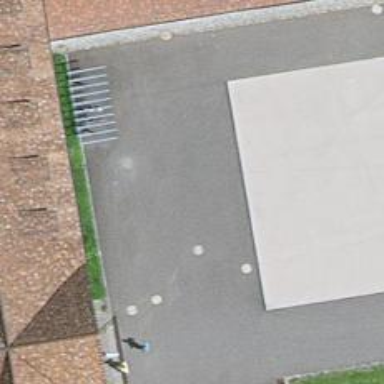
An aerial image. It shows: Bicycle parking area with rack.